Question: I have the following 4x4 number matrix containing the numbers 0-4:
'''
0 1 0 3
3 2 1 4
4 1 0 2
3 3 0 1
'''
I would like to understand how to convert number matrices into a color matrices using chosen colors and specific square dimensions (length x width) using R. To be clear, I'm defining color matrix as a figure using colored squares to represent specific values in a matrix orientation. An example 4x4 from another program follows:

I would have to assign color codes to the numbers, for example:
'''
0 = FFFFFF
1 = 99FF66
2 = 66FF33
3 = 33CC00
4 = 009900
'''
But I don't know where to begin putting this together. I imagine I would also have to specify dimensions for color squares as well.
My goal is to be able to import a data frame into R with up to 10 numerical values and create these color charts for matrices as large as 20x20.
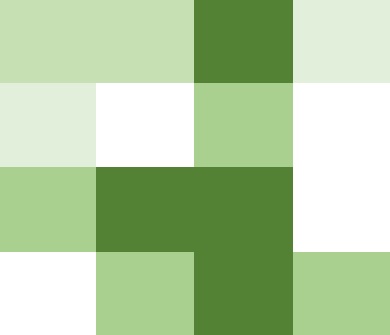
Answer: Here's what I would do:
'''
d<-read.table(text="
0 1 0 3
3 2 1 4
4 1 0 2
3 3 0 1")
cols <- c(
'0' = "#FFFFFF",
'1' = "#99FF66",
'2' = "#66FF33",
'3' = "#33CC00",
'4' = "#009900"
)
# the names aren't necessary here.
image(1:nrow(d), 1:ncol(d), as.matrix(d), col=cols)
'''

If you'd prefer for the orientation to be different, you can <URL>:
'''
image(1:nrow(d), 1:ncol(d), t(apply(d, 2, rev)), col=cols)
'''
To get rid of all the text and borders, you might try:
'''
image(1:nrow(d), 1:ncol(d), as.matrix(d), col=cols,
xaxt="n", yaxt="n", bty="n", xlab="", ylab="")
'''